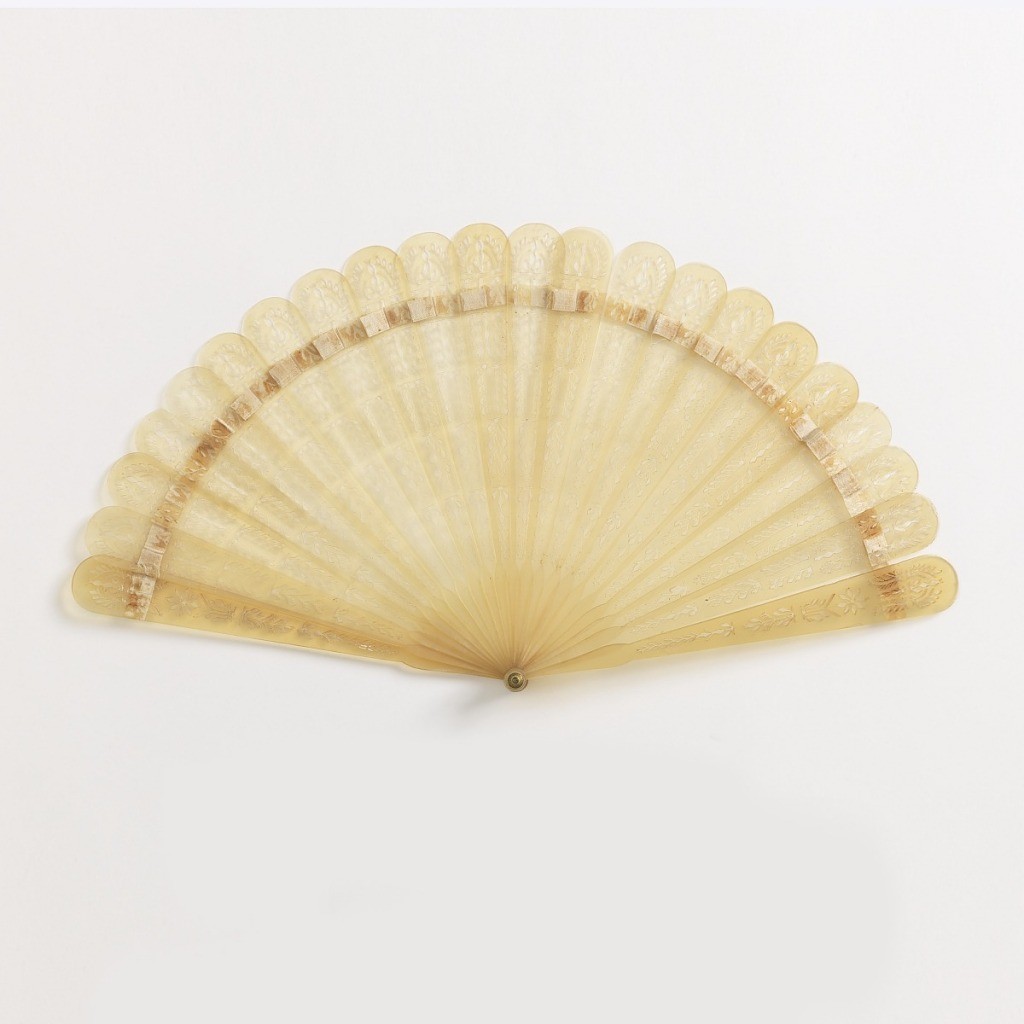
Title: Brisé fan
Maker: Sarah Cooper Hewitt, American, 1859–1930
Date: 18th century
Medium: Pierced bone sticks, silk ribbon
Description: Brisé fan with pierced yellow bone showing repeating vine motif.